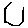
Label: hexagon